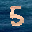
Label: 5